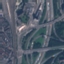
Land use / land cover: Highway